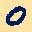
Label: 0